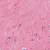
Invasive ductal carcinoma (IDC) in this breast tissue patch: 0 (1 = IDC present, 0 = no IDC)